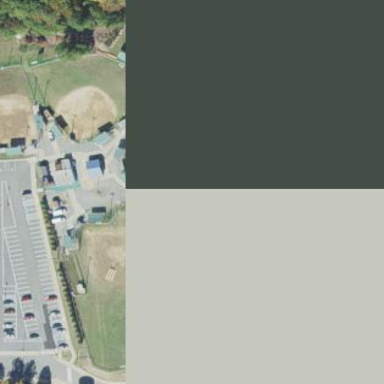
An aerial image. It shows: Baseball pitch for leisure land activities.